Question: I'm trying to create a heatmap of two variables. The problem part of the code looks something like this:
'''
import numpy as np
import matplotlib.pyplot as plt
x = [0.99, 0.98, 0.99, 1, 1]
y = [1, 1, 0.5, 0.8, 1]
heatmap, xedges, yedges = np.histogram2d(x, y, bins=50)
extent = [xedges[0], xedges[-1], yedges[0], yedges[-1]]
plt.clf()
plt.imshow(heatmap, extent=extent, origin="lower")
plt.show()
'''
Here I've used just the first few lines of the data that I want to plot. One of the two variables is very clustered around 0.95-1, while the other runs much more freely (it can even go into the hundreds of thousands). The problem is that the output looks like the figure below.

I'd like to widen the x-axis so I can see the area being plotted in more detail. I've tried using the 'axis()' command, but it just adds white space (i.e. space with no data). Is there a way to do it?
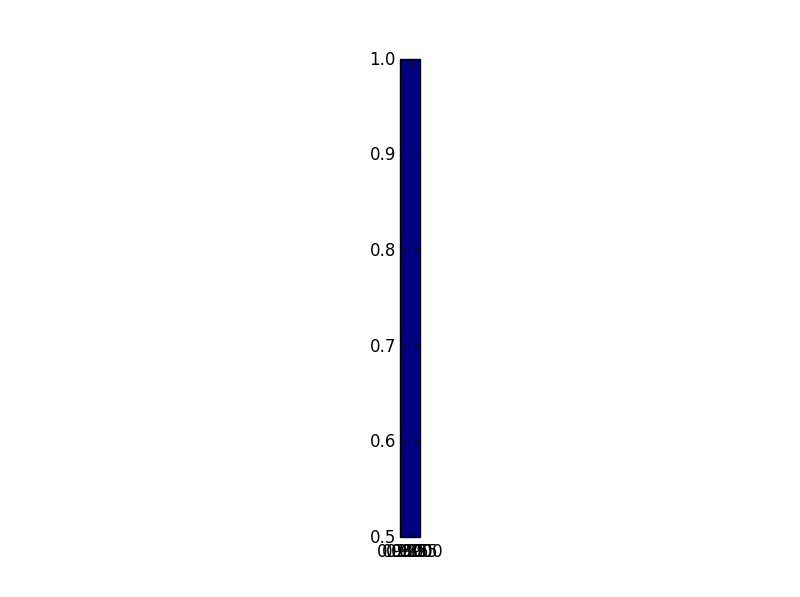
Answer: If you are going to be using 'extent' note that
'''
extent = [xedges[0], xedges[-1], yedges[0], yedges[-1]]
'''
gives 'extent=[0.99,1,1,1]'. You should change it to something like:
'''
extent = [min(xedges), max(xedges), min(yedges), max(yedges)]
'''
You may also find 'plt.axis("equal")' to be useful. <URL> will also interpolate by default, which is usually not what you want. The argument 'interpolation="none"' stops this. This related question may address more of your issues:
<URL>